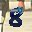
Label: 8